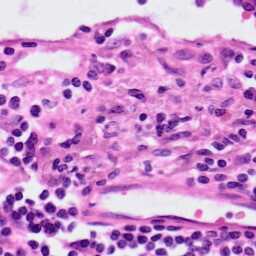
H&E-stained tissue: Lung